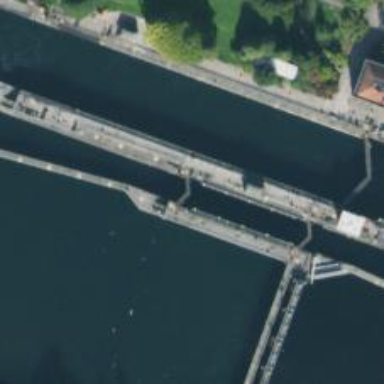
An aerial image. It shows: Lock gate on waterway.